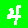
Digit: 4